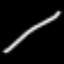
Label: line